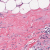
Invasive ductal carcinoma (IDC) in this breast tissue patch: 0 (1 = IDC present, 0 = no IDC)